Field crop: maize
Growth stage: 1
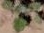
Species: chenopodium